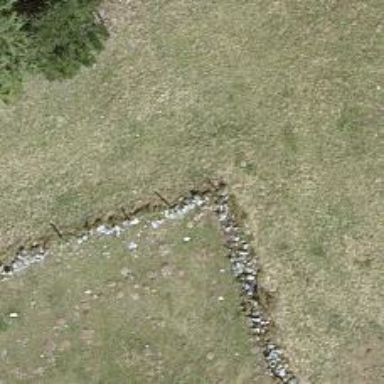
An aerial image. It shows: Wall is shown in the image.